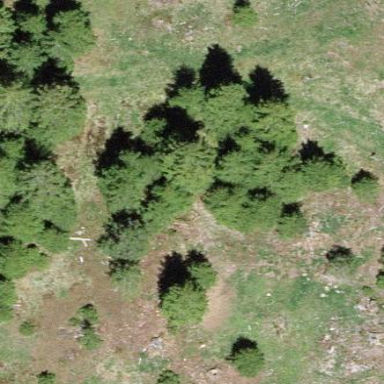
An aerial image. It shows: Serene woodland landscape.